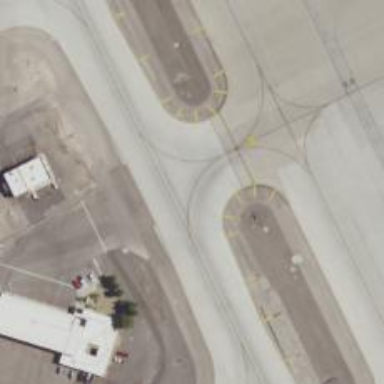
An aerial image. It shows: Image of taxiway at airport.